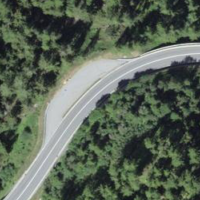
EUNIS habitat code: 43
Species observed at this site:
Petasites albus